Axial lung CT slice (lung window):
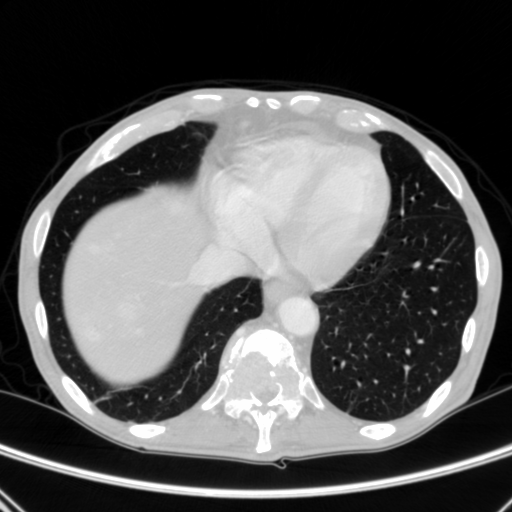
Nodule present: no